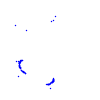
Particle: proton